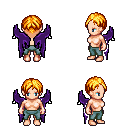
a pixel art fantasy rpg character, female body template, human, light skin, purple wings, teal pants, light blonde parted hairstyle, four views (front, back, left, right), 2x2 character sprite sheet, small pixel art, hard edges, no anti-aliasing